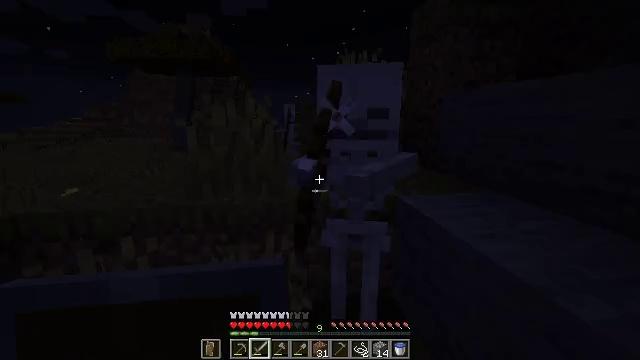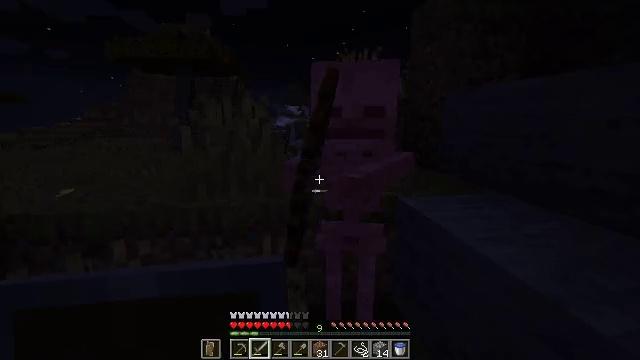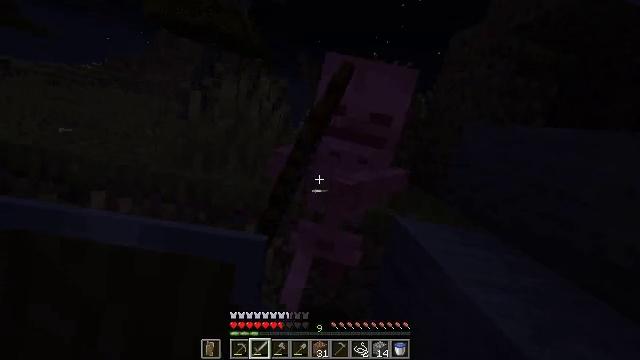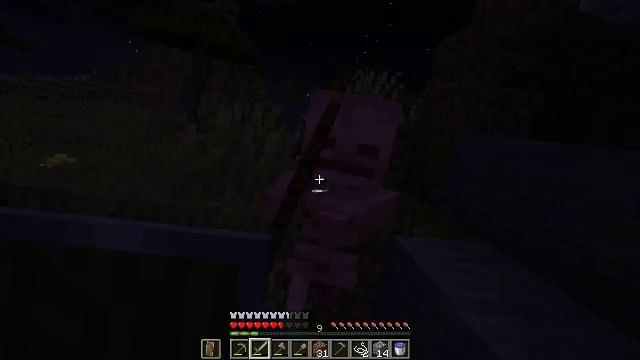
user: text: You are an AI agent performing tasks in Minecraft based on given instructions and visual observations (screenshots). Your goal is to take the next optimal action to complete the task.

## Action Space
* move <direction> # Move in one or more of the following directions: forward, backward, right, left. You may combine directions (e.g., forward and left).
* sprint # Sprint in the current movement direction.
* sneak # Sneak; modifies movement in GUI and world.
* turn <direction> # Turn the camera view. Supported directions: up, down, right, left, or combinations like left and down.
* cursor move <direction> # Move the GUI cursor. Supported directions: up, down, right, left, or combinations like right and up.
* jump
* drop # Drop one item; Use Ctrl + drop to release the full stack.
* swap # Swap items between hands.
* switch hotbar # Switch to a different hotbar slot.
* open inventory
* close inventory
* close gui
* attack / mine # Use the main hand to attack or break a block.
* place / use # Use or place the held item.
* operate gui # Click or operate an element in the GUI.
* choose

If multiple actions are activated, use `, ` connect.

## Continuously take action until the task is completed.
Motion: motion action
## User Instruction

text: Collect the grass from the surface.
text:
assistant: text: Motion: attack / mine
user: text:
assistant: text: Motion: attack / mine
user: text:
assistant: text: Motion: attack / mine
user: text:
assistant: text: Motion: no_op